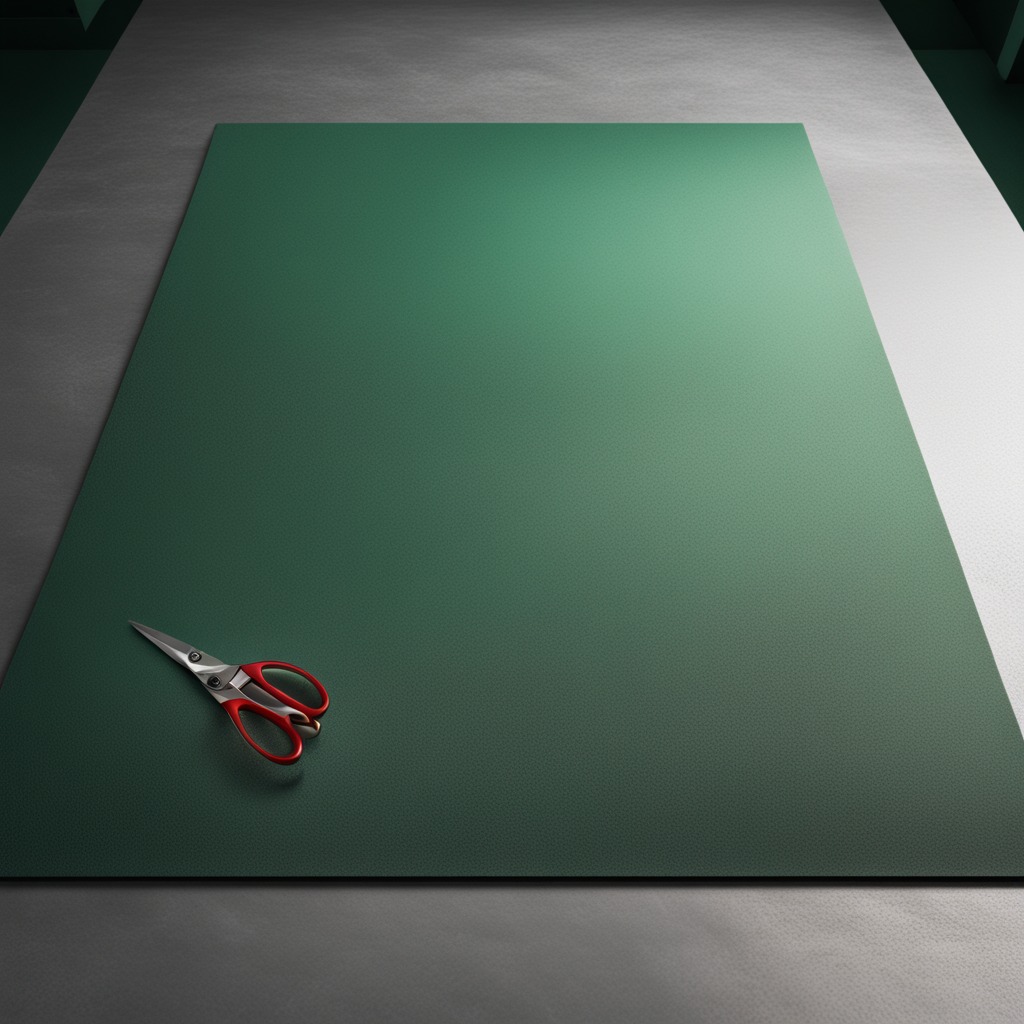
A scissor lies on the clean granite tabletop covered with a green rubber mat inside a workshop under bright overhead lighting crisp shadows high clarity worn but beneath the mat